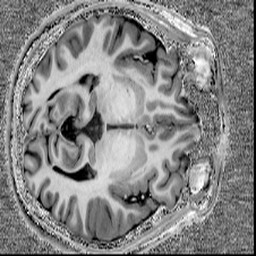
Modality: T1w
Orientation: axial
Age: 28
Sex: female
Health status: healthy
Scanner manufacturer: siemens
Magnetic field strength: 7 T
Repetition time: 4.3 s
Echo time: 0.00227 s